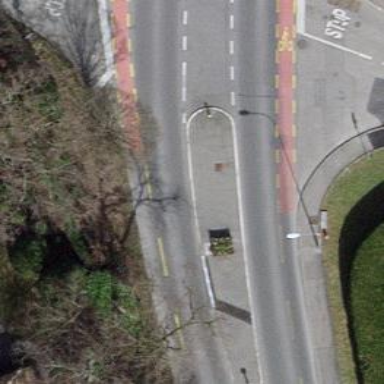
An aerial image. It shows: Traffic calming island.